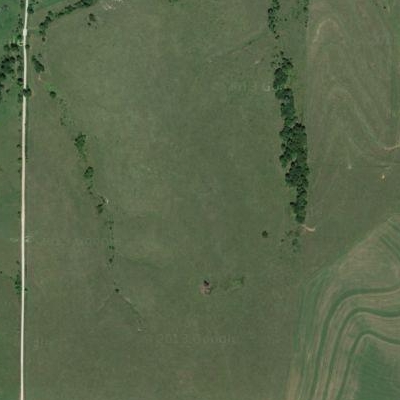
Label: aGrass